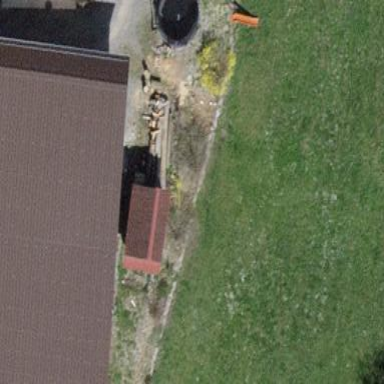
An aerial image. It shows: Shed building.